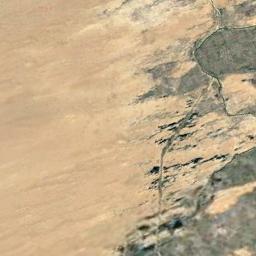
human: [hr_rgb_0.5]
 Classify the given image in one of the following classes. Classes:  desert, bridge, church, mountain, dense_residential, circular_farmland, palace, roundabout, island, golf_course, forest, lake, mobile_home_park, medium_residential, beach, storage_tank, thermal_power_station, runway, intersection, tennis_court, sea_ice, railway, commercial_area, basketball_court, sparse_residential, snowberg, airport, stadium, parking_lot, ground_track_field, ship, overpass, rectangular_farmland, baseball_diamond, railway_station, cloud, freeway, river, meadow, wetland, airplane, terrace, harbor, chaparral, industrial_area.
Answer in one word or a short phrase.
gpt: desert